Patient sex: M
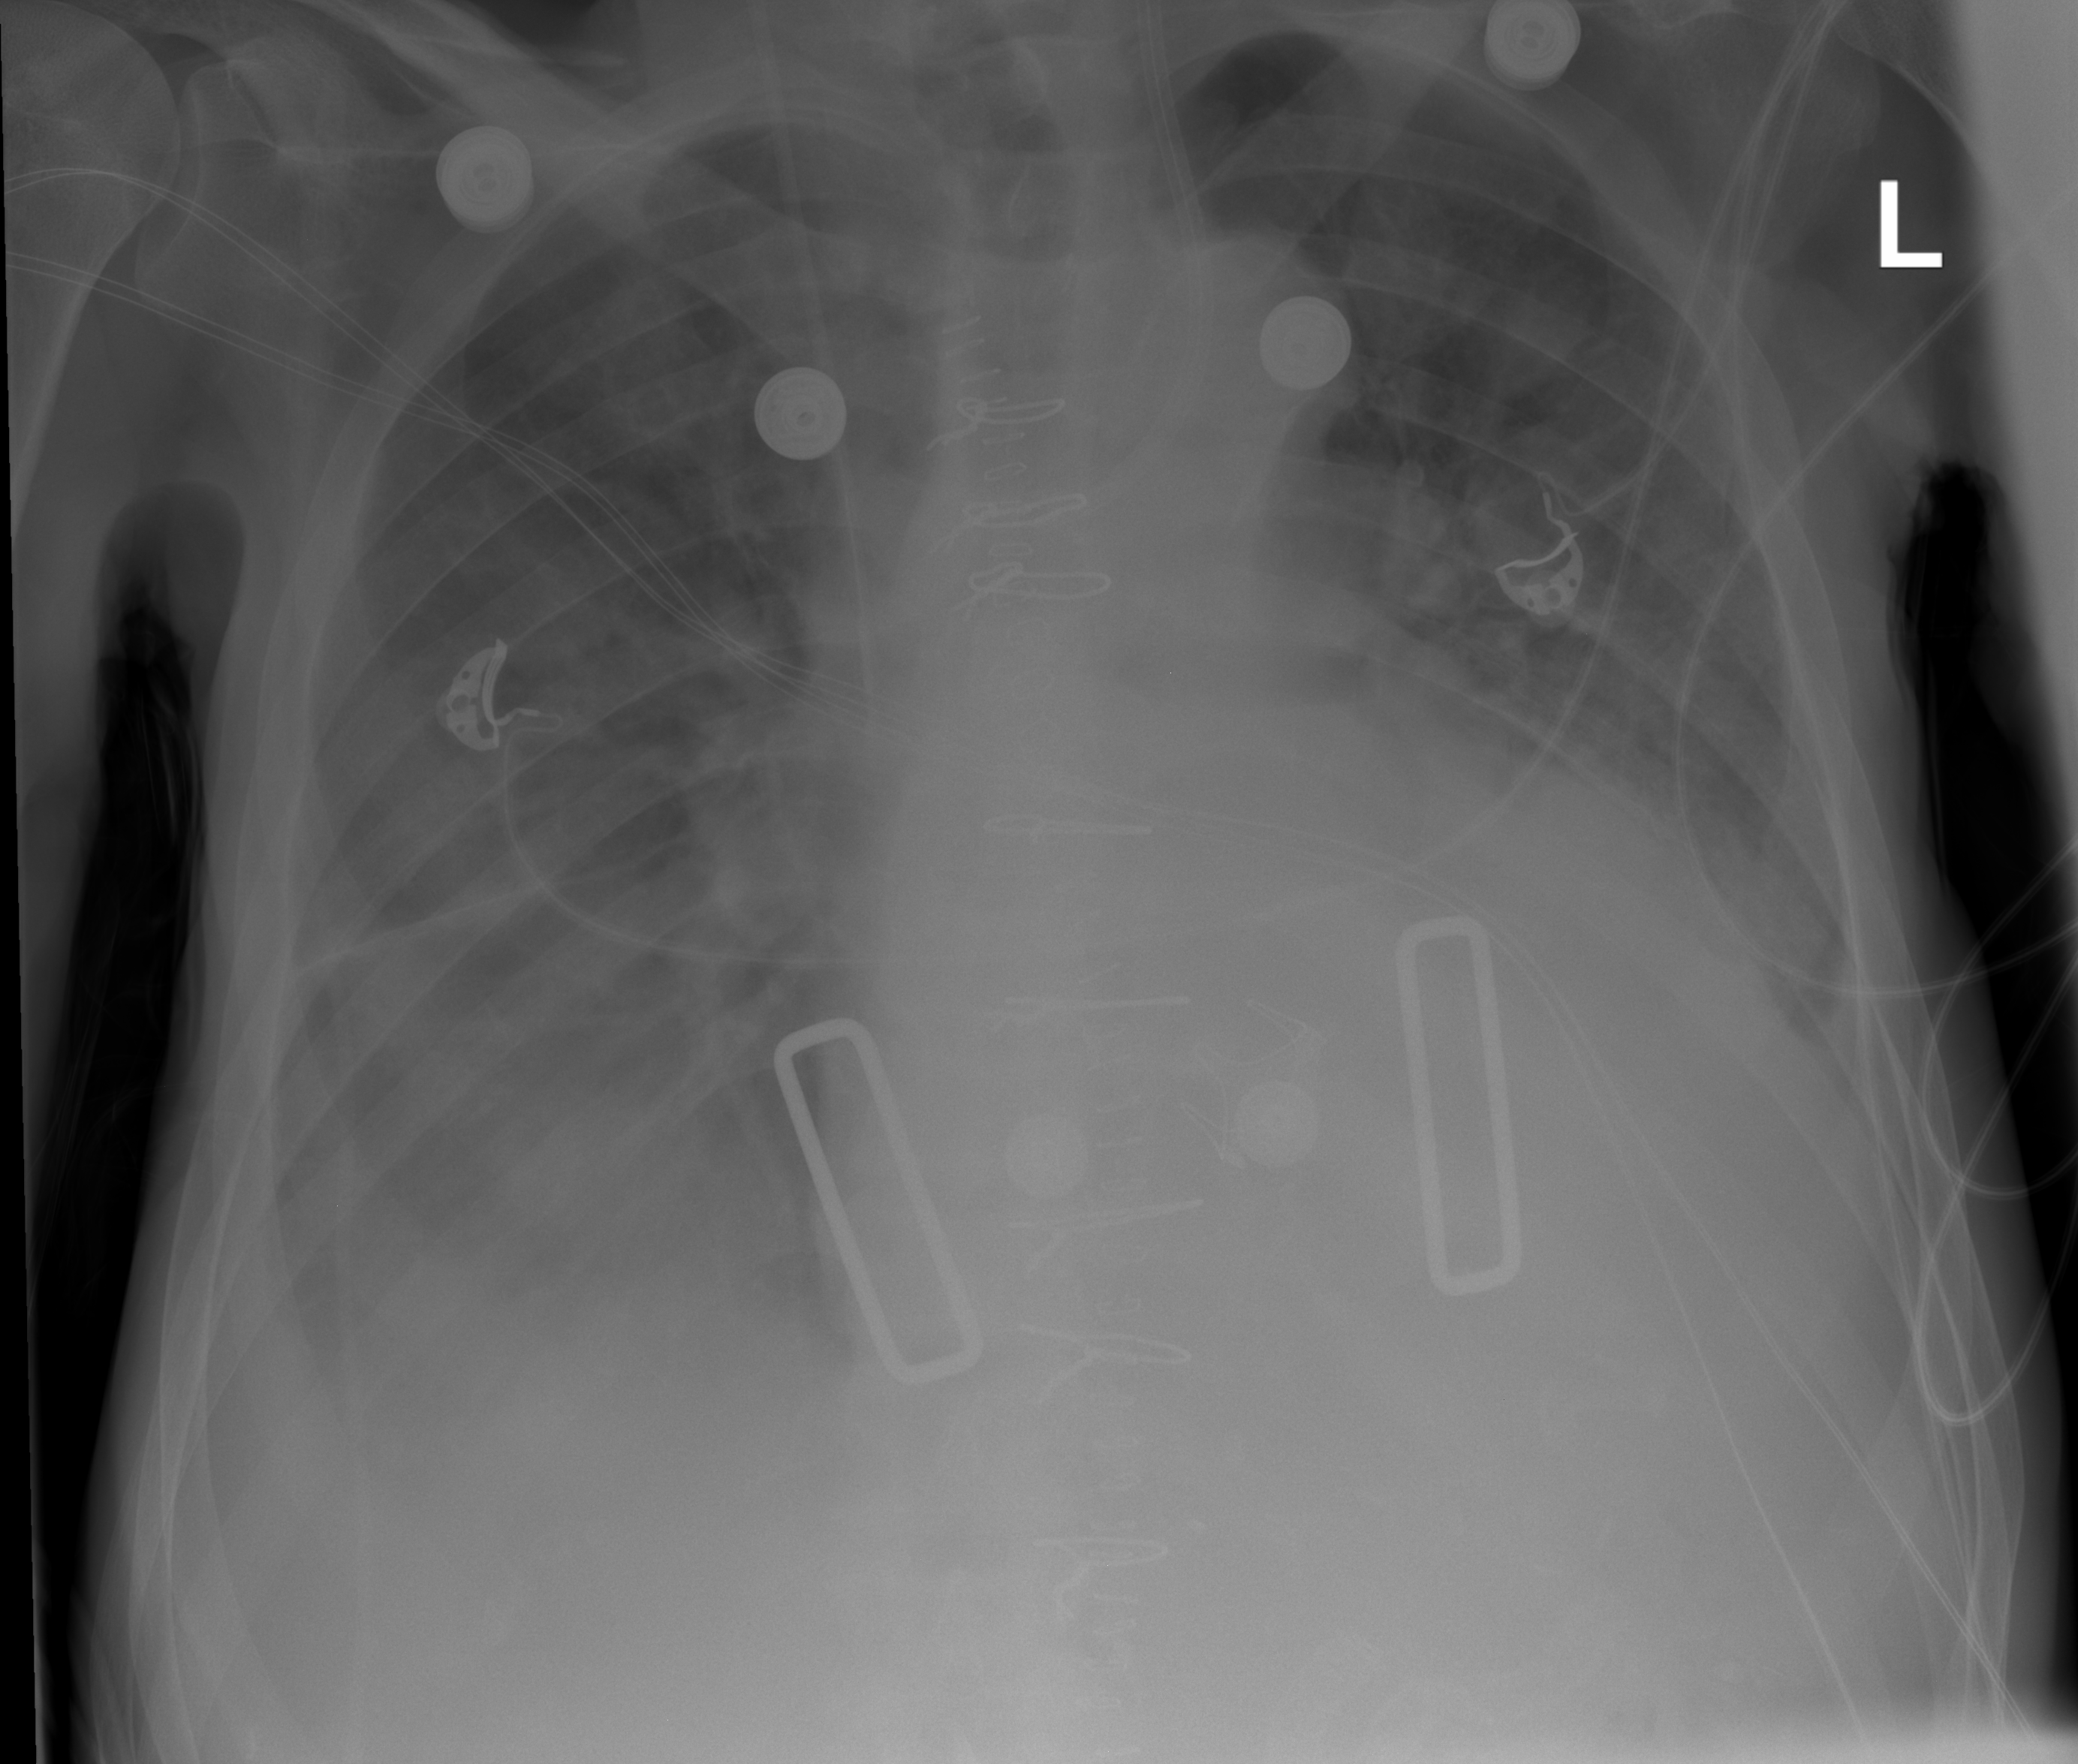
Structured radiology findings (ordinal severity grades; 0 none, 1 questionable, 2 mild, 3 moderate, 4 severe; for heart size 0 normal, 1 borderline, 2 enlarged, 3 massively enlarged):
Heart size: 2
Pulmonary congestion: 3
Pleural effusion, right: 2
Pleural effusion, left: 2
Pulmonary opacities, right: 0
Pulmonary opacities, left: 0
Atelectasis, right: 2
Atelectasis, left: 2